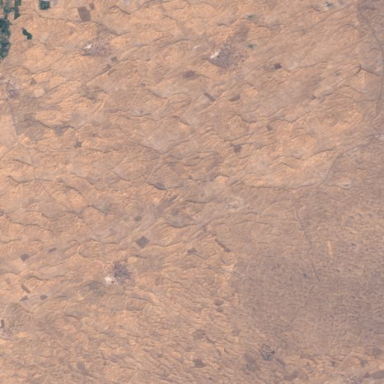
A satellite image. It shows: Scenic view captured in the desert.